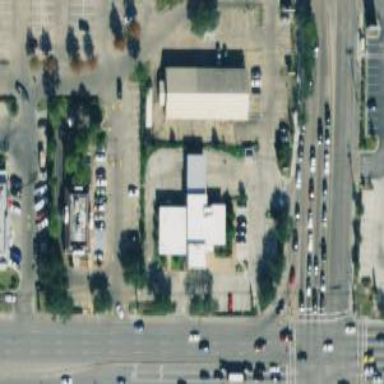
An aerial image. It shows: Parking space is available.